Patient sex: M
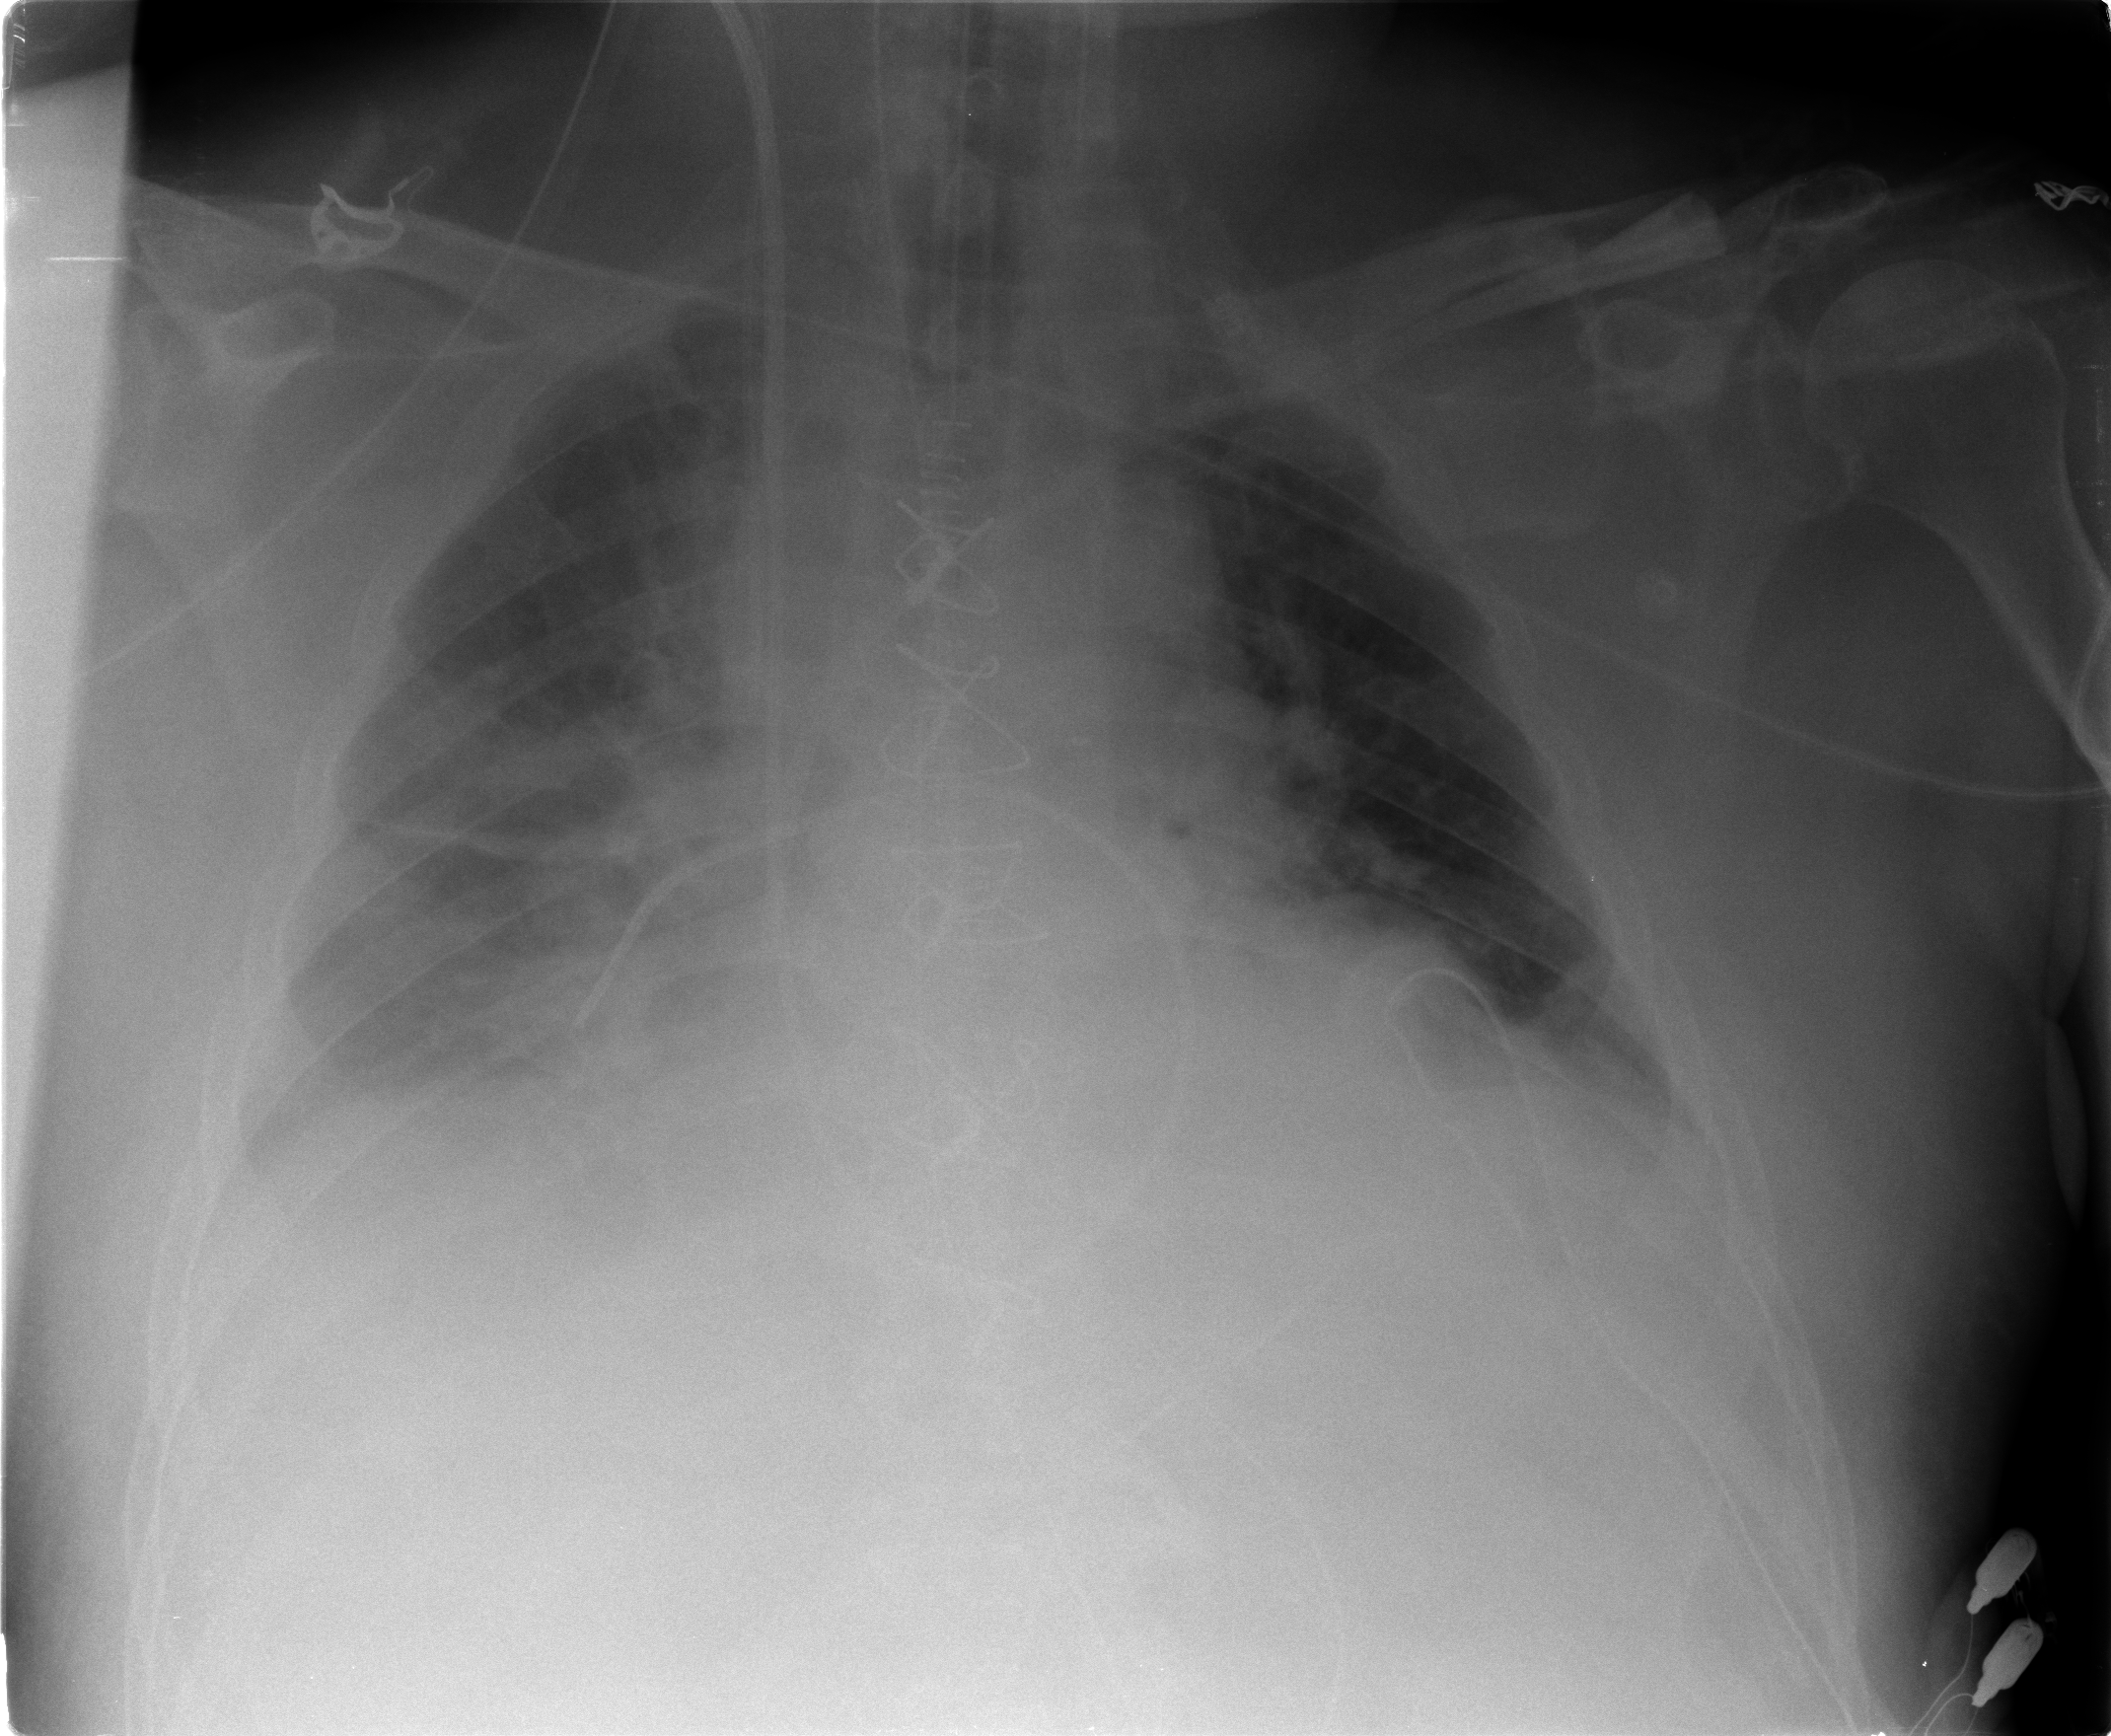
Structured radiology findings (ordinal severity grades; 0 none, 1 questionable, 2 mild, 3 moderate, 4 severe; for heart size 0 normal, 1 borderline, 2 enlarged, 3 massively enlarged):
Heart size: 2
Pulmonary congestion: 3
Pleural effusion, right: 2
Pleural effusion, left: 2
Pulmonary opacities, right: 2
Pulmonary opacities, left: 0
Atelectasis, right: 2
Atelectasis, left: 2